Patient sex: F
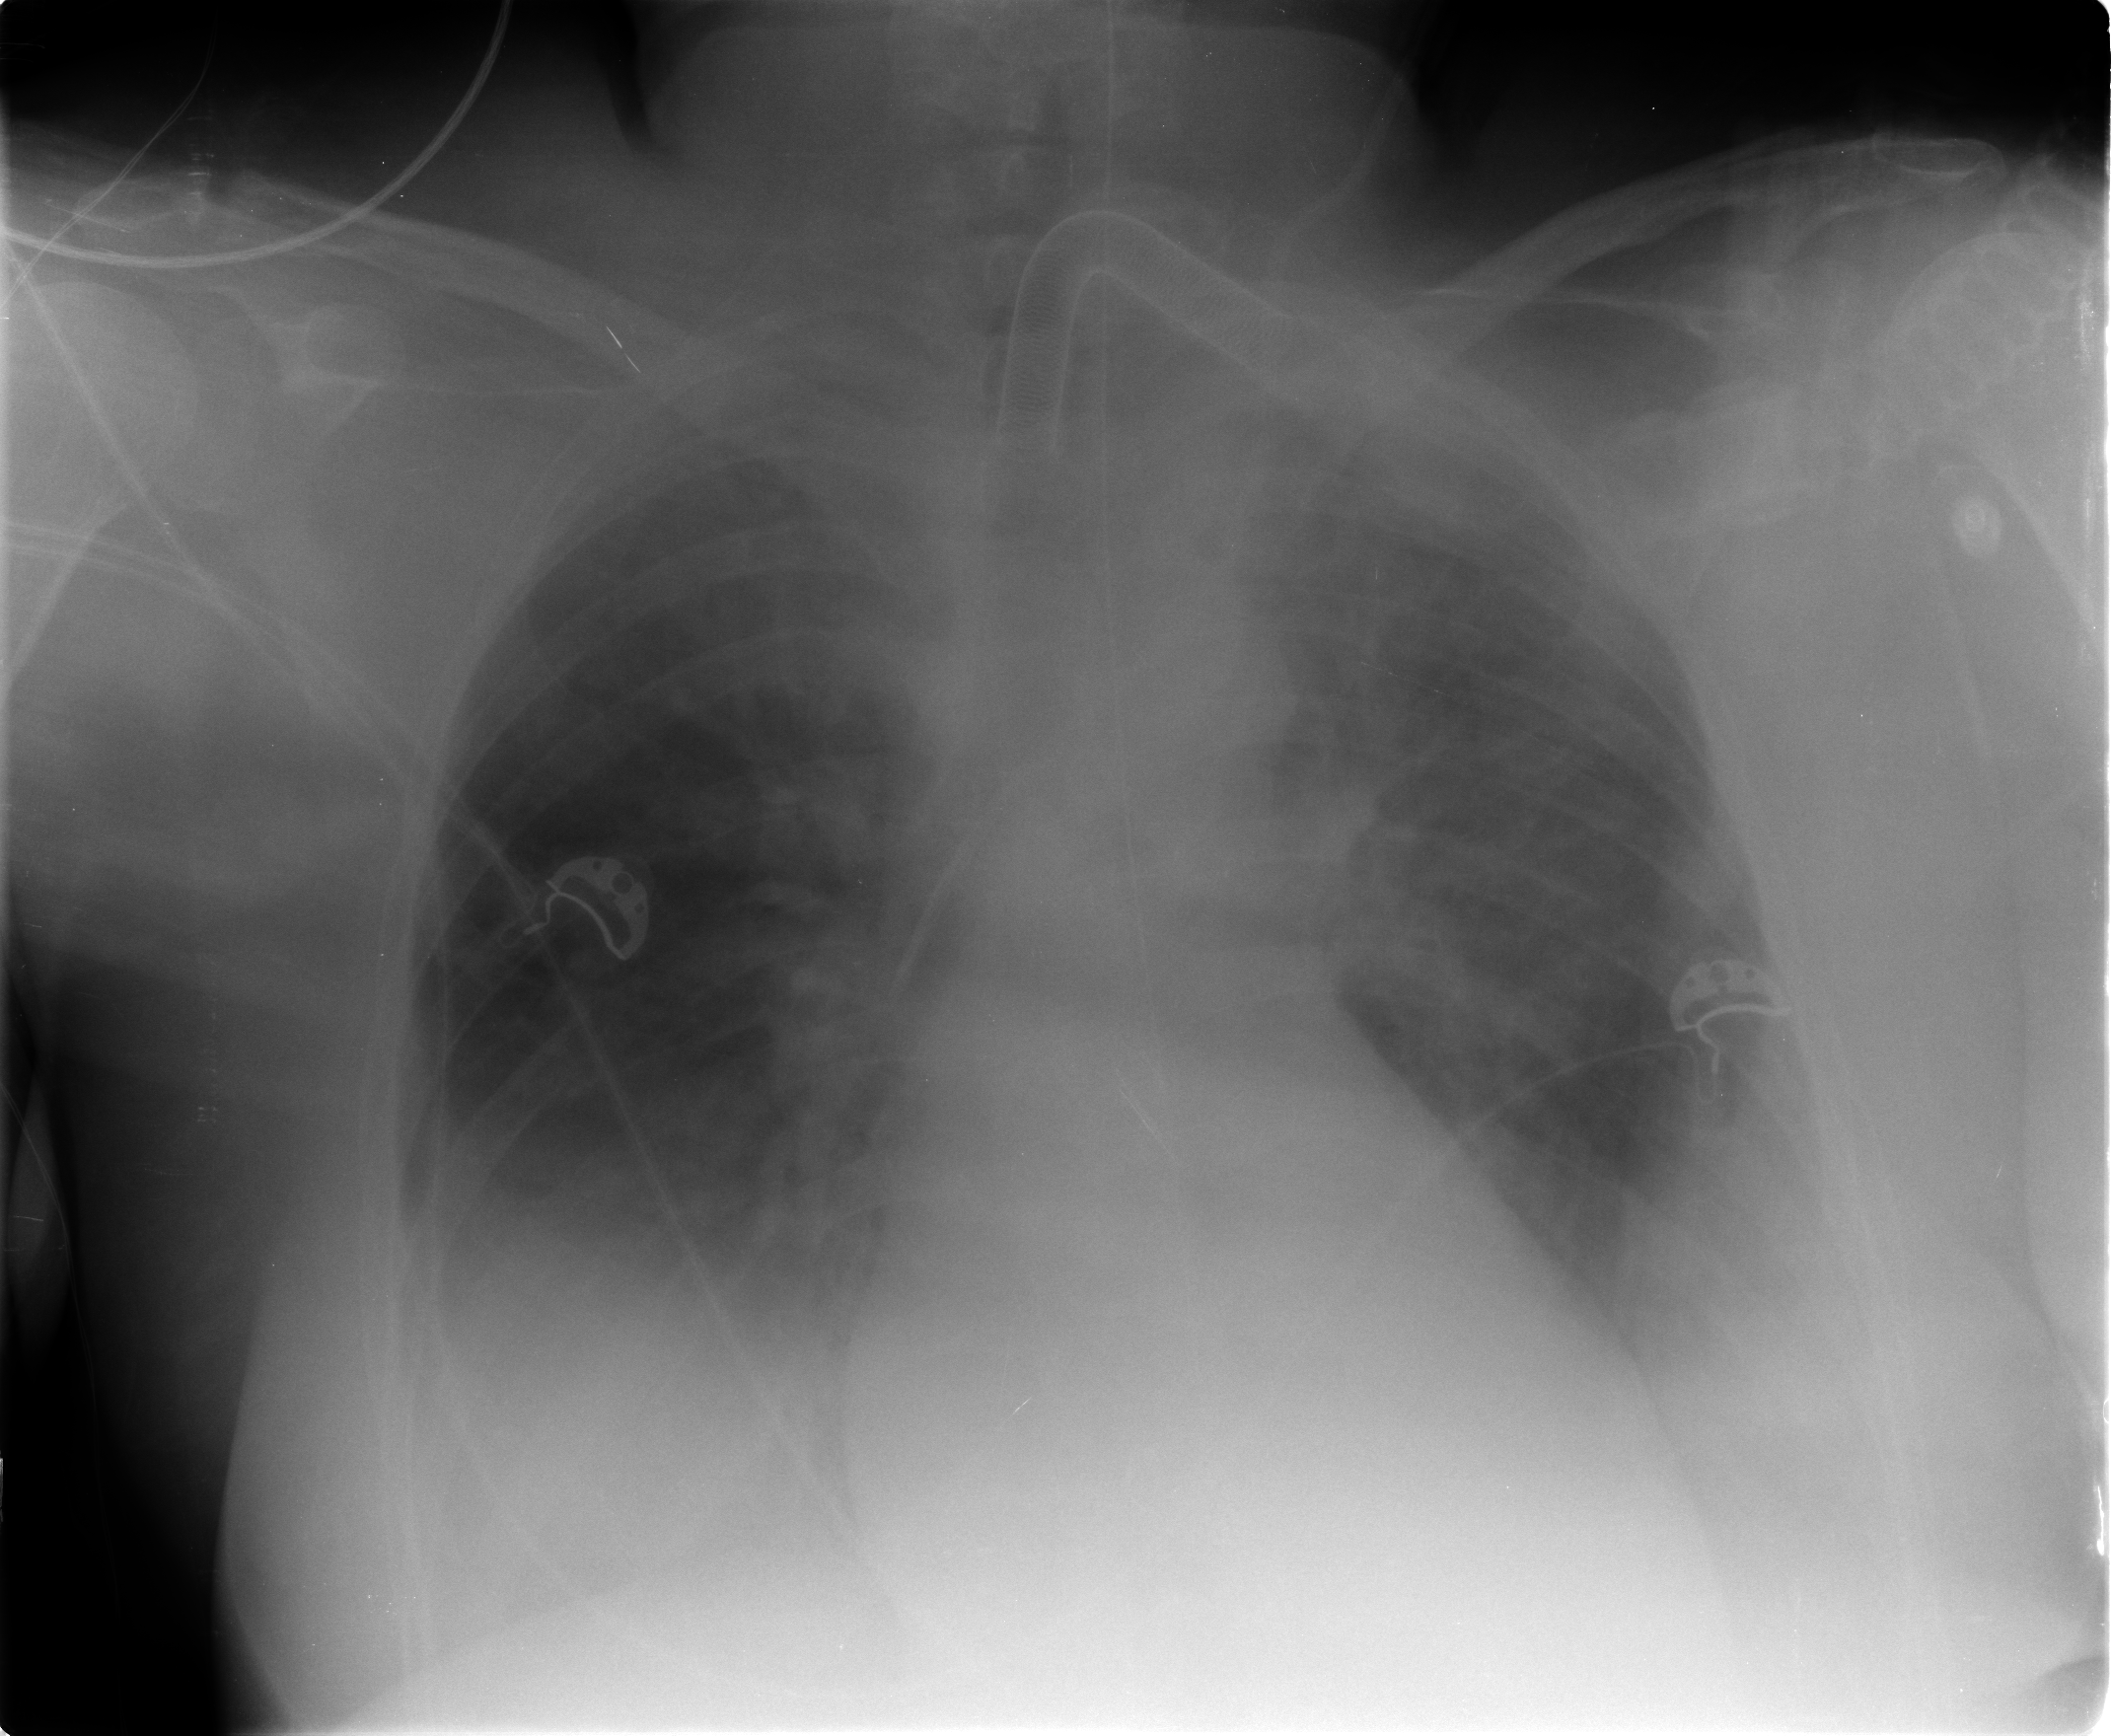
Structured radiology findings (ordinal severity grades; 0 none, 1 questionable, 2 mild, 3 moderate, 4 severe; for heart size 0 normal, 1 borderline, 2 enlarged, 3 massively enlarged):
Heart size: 2
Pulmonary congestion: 2
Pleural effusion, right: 2
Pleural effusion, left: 2
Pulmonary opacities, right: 0
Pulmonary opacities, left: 2
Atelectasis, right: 0
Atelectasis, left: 0